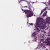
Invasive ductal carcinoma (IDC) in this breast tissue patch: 1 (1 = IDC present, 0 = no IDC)